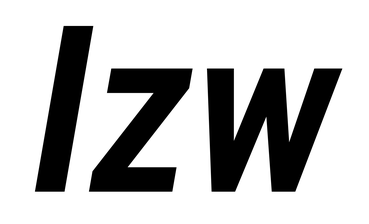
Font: Roboto-Italic_Condensed_SemiBold_Italic